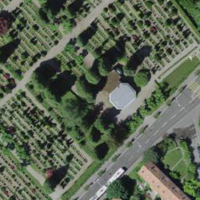
EUNIS habitat code: 53
Species observed at this site:
Ilex aquifolium